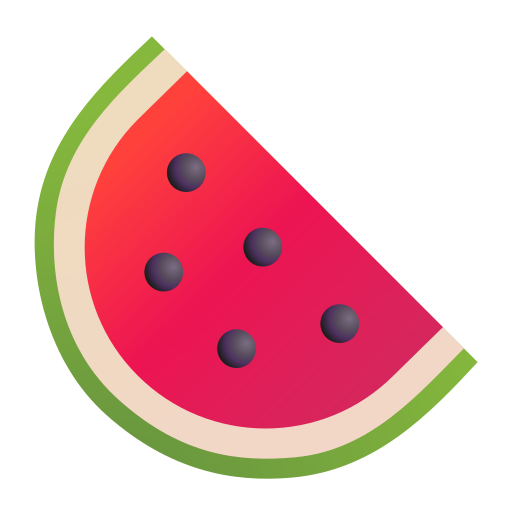
watermelon color